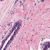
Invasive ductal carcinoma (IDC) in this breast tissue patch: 0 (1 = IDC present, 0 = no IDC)